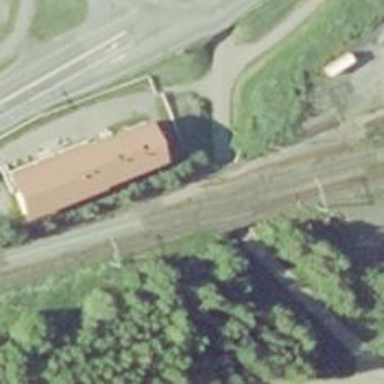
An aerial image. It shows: Wedge is used for the railway derail.